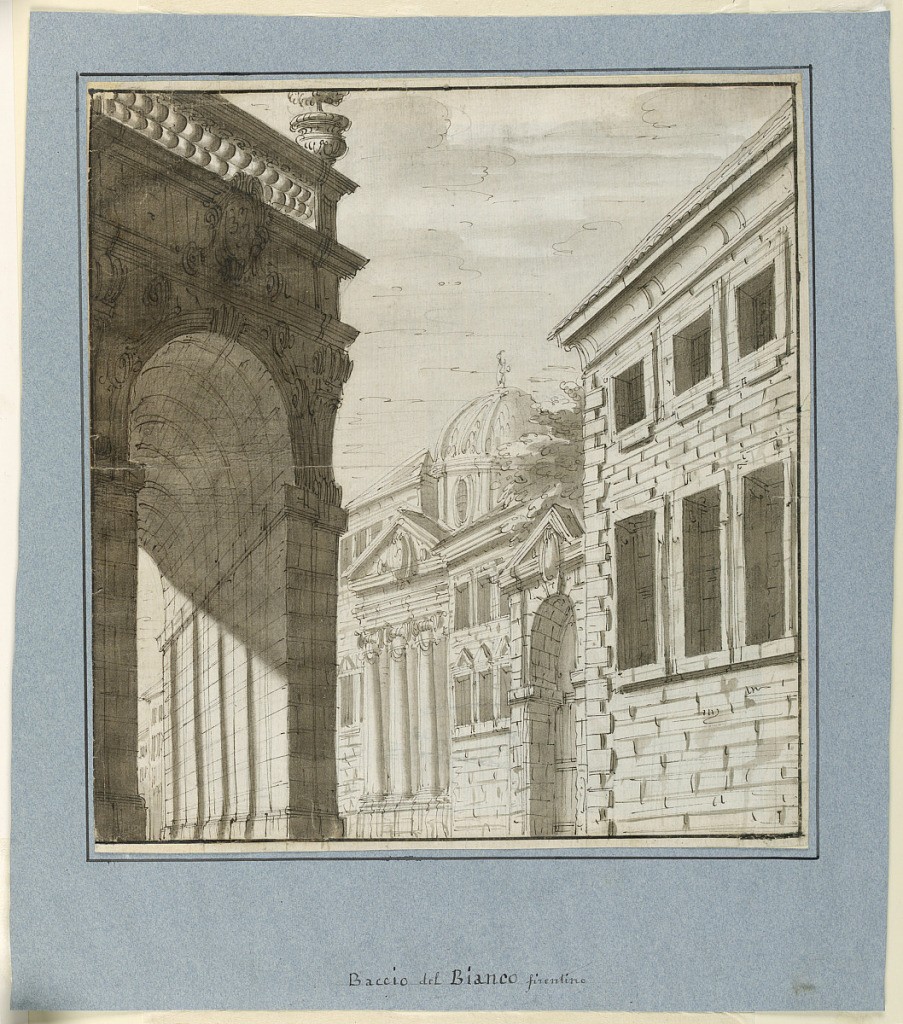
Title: Stage Design: City with a Loggia
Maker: Fabrizio Galliari, 1709 - 1790
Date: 1725–1750
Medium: Pen and brown ink, brush and wash, black chalk on paper
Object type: Drawing
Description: Vertical rectangle showing a palace façade and loggia surmounted with balus